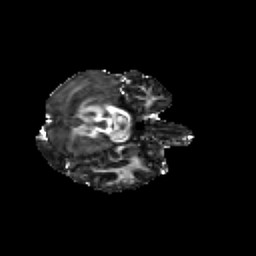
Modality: FA
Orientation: axial
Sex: male
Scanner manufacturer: siemens
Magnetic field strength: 3 T
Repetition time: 5 s
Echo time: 0.071 s